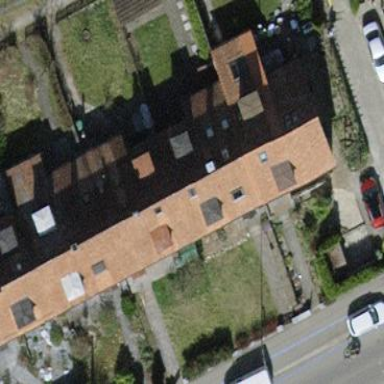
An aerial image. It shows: Building with tile roof.